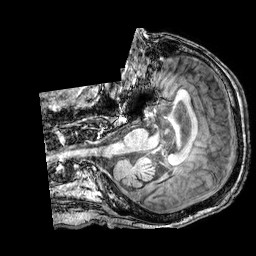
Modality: T1w
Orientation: axial
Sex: male
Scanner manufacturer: philips
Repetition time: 0.008175 s
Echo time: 0.00376 s